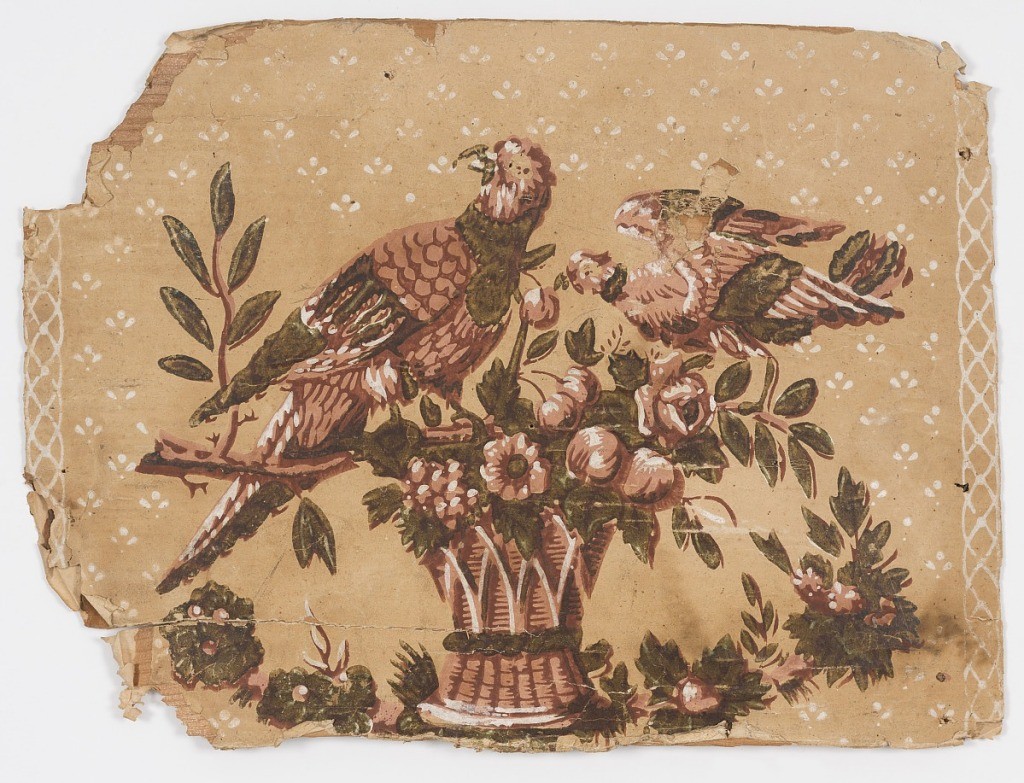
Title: Bandbox
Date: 1830–40
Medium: Block-printed paper
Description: Partial bandbox side panel. On light brown background with scattered white fill of simplified petals, large central pattern of two birds perched on basket of flowers and leaves. Printed in pinks, green and white. Vertical borders of white interweaving lines.